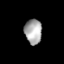
Tissue: lung
Cell type: Epithelial cells
Senescence score: 0.2262
Nuclear area (px): 419
Mean DAPI intensity: 169.702